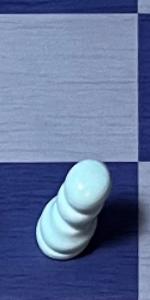
Label: Pawn_White